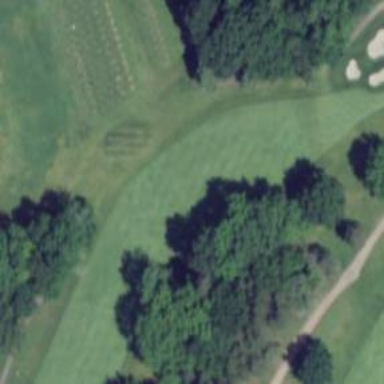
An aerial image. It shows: View of golf hole.